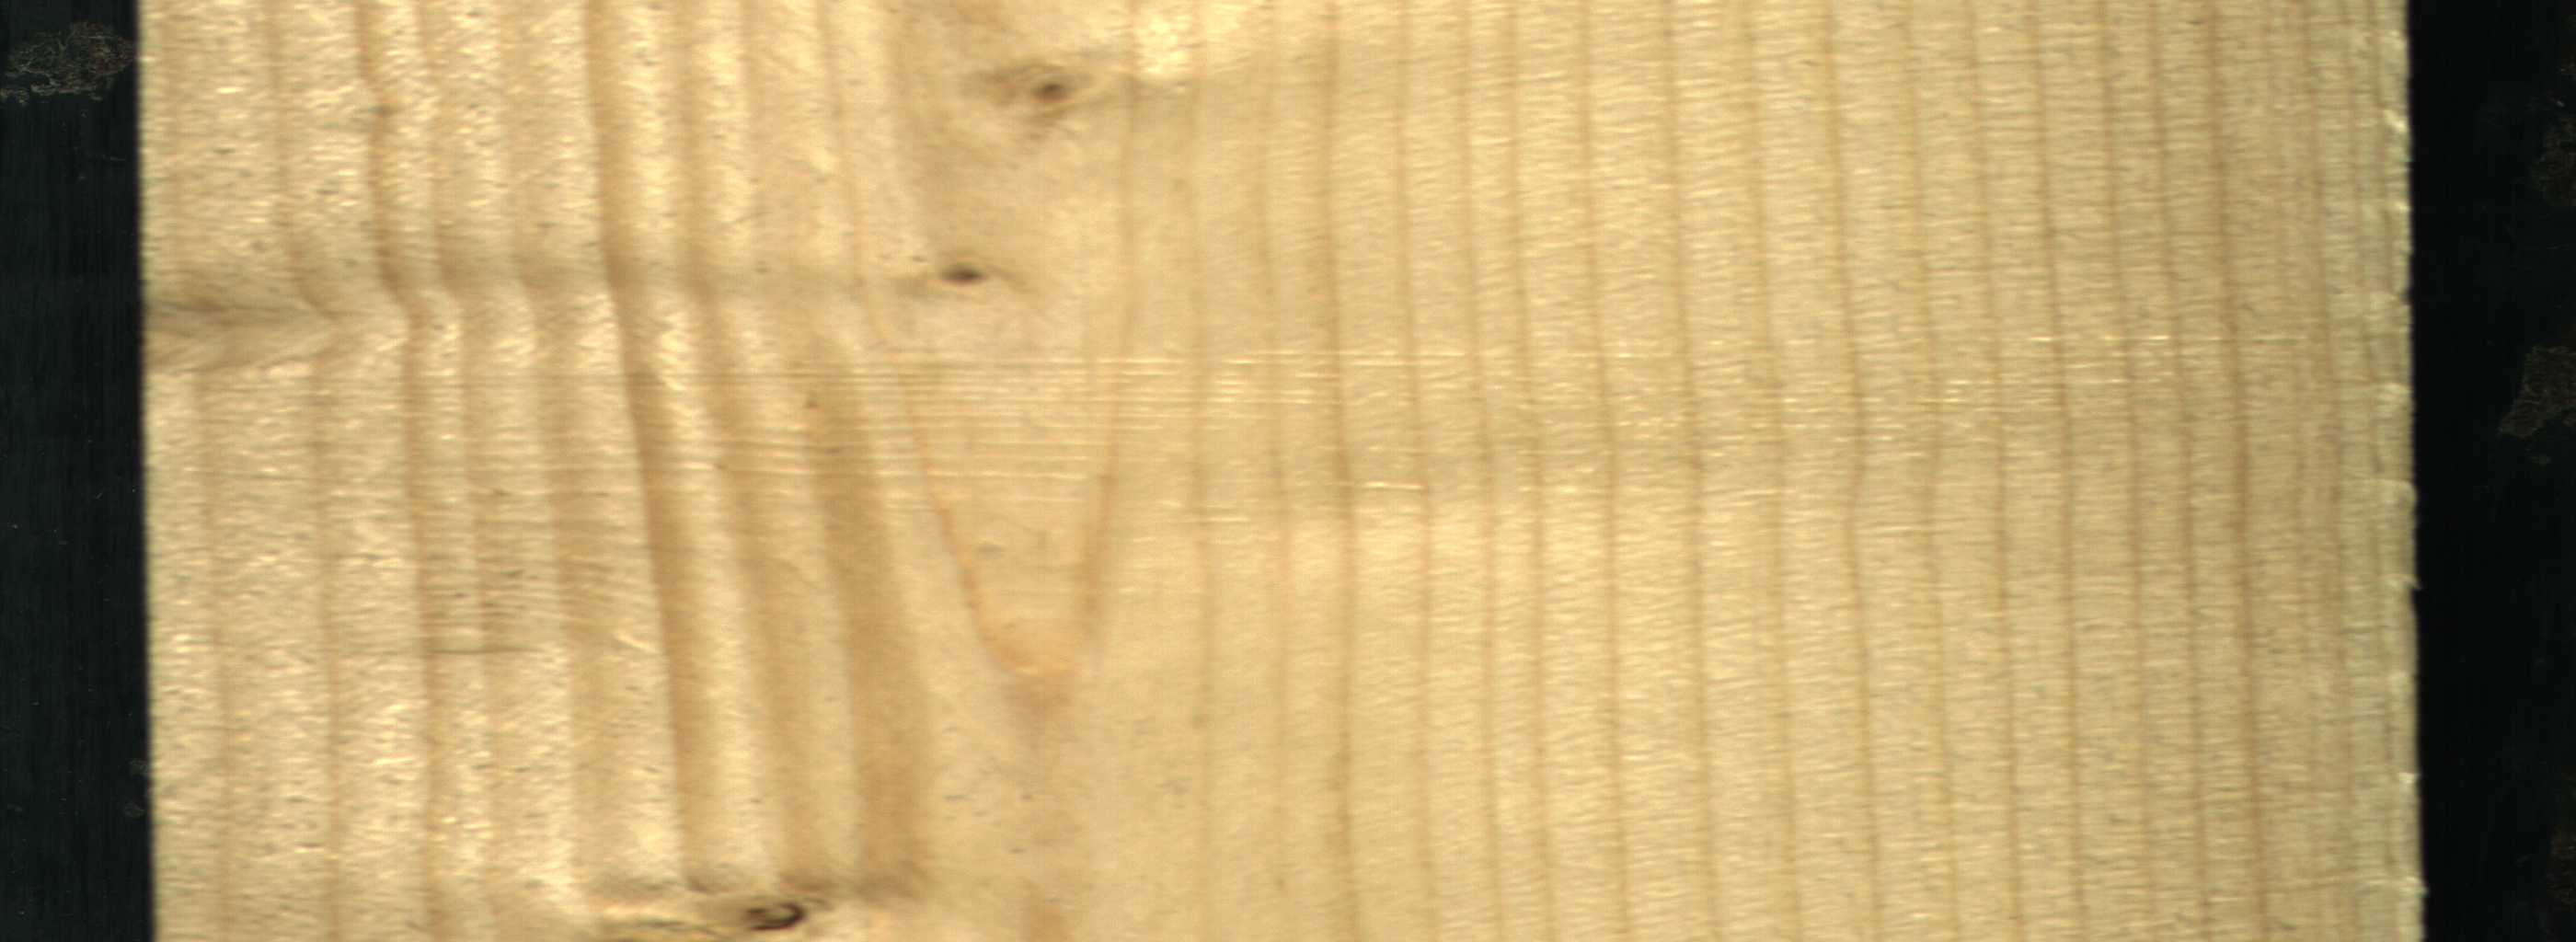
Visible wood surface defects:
Live_Knot
Live_Knot
Live_Knot